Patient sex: M
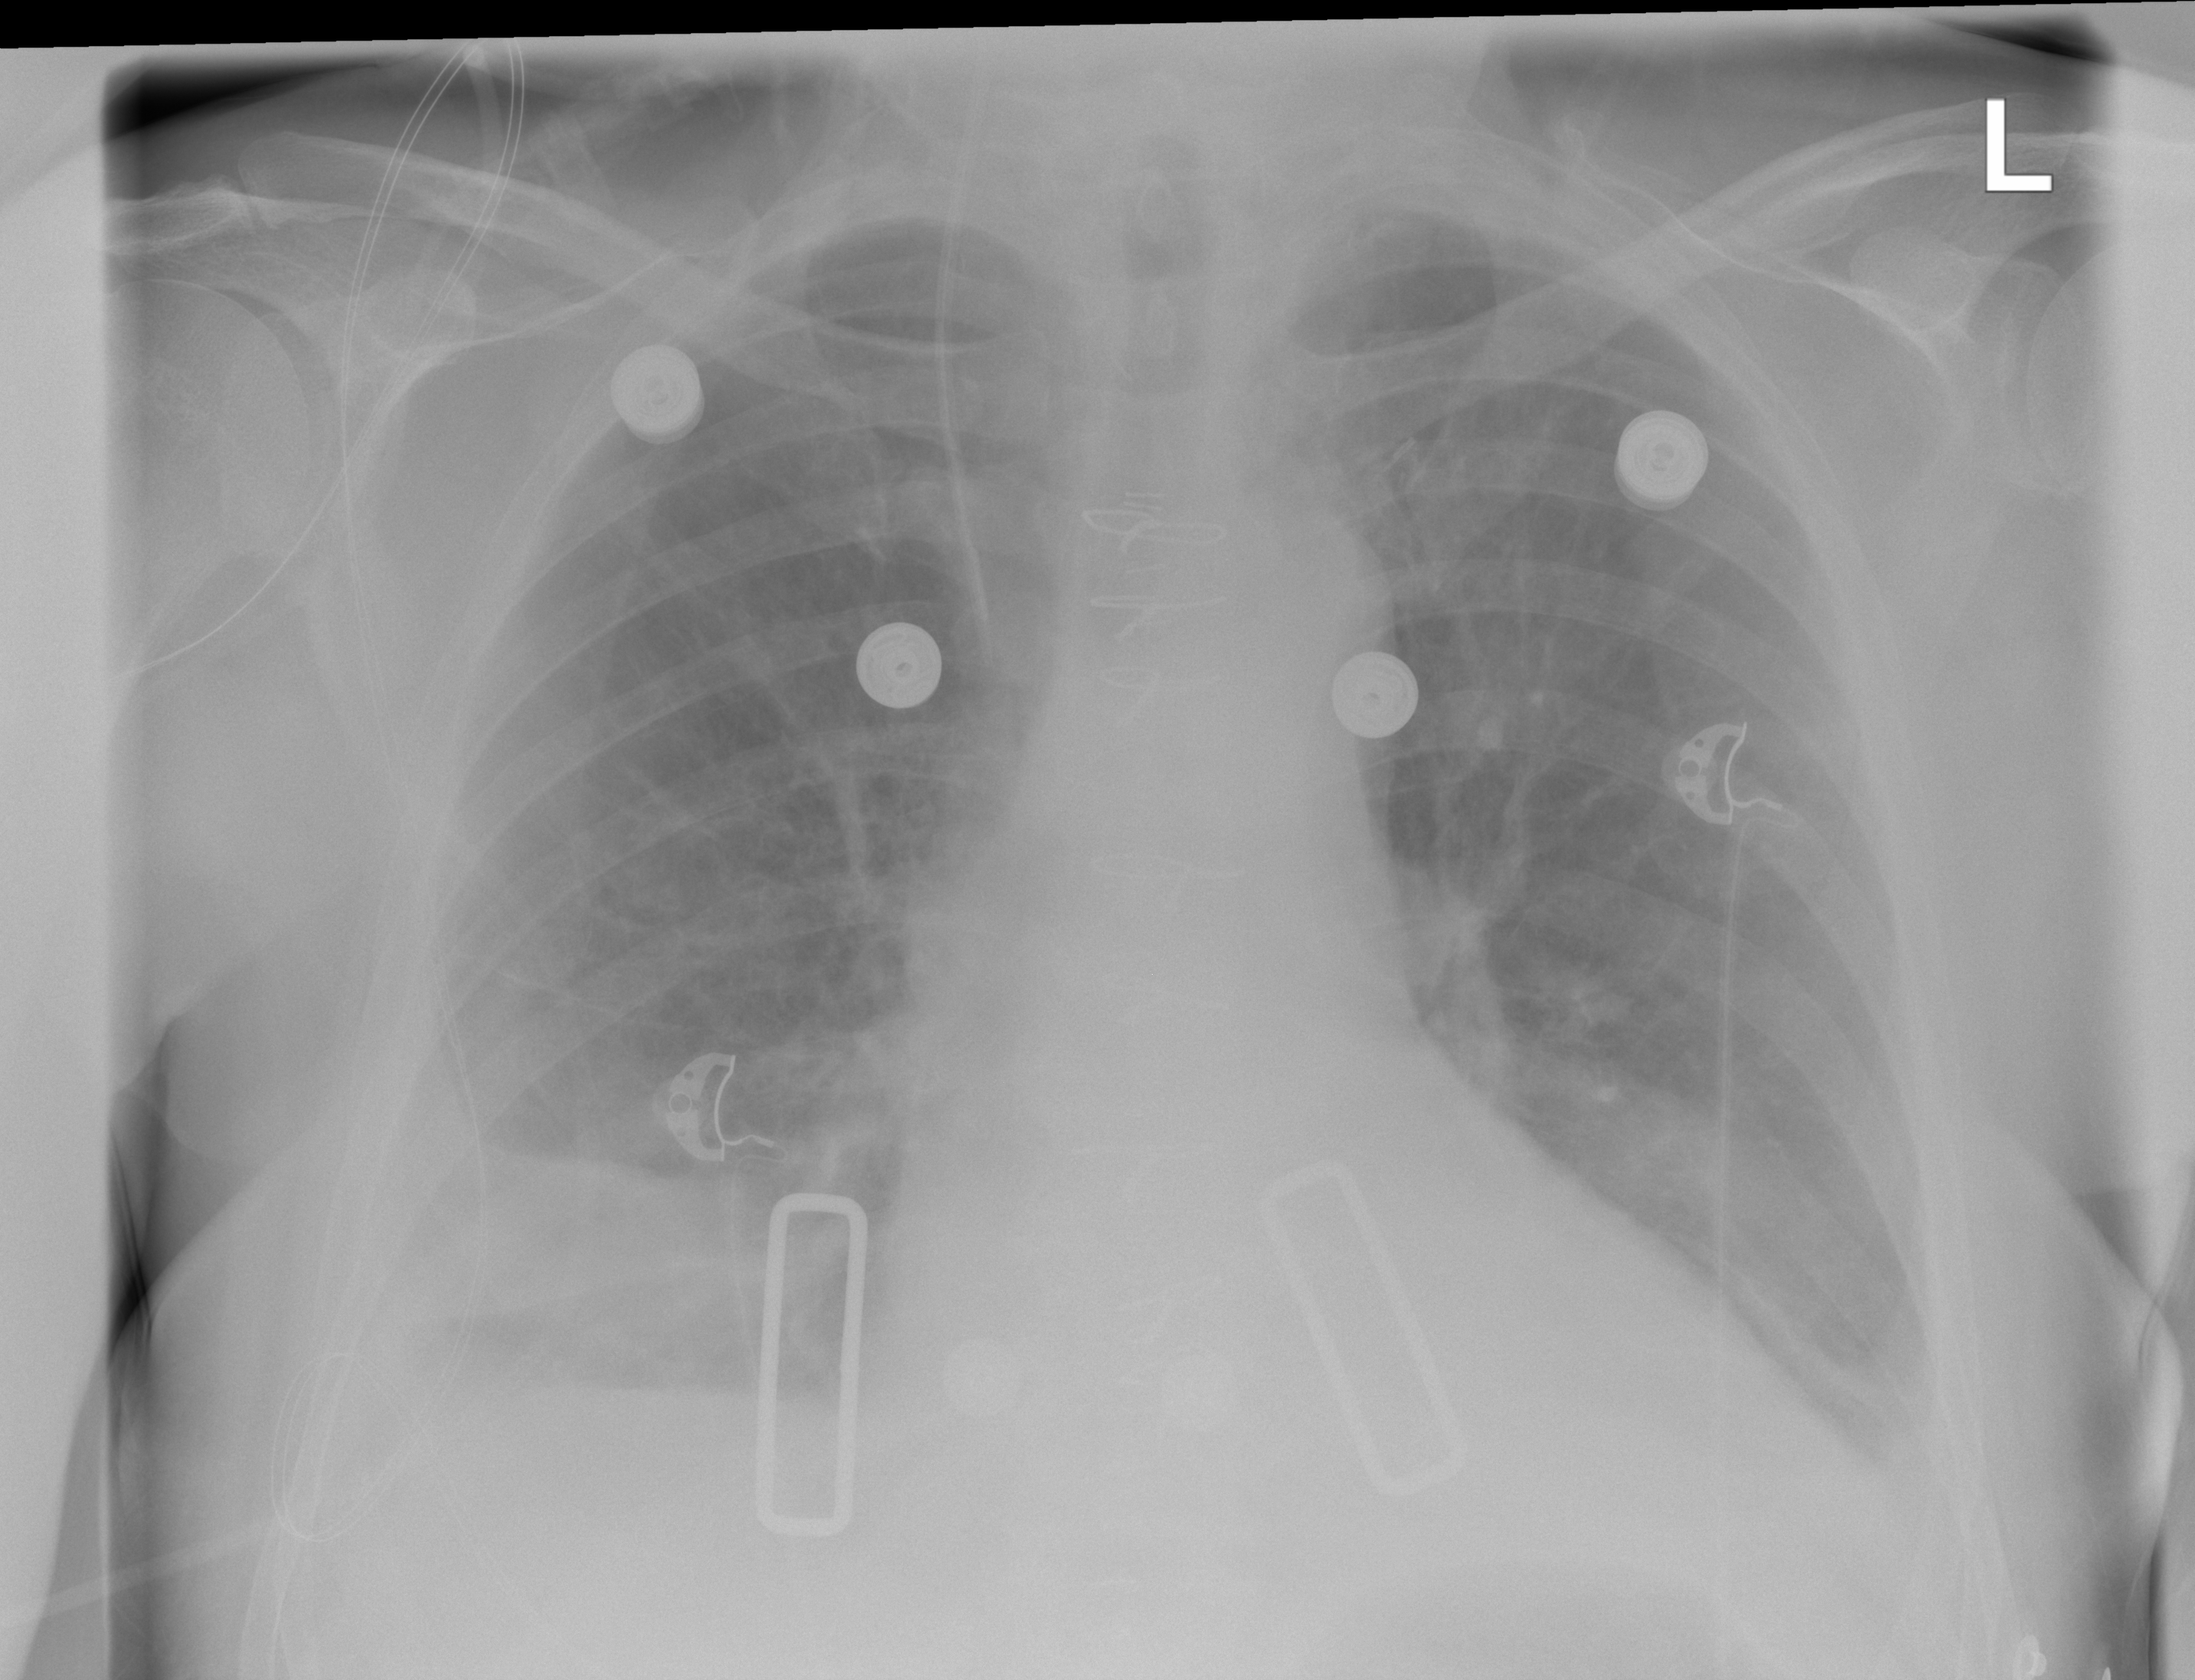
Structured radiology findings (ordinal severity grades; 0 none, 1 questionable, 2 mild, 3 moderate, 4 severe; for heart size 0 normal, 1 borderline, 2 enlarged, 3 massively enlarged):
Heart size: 1
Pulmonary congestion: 0
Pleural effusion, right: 2
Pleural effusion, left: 2
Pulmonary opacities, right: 0
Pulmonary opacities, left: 0
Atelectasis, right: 2
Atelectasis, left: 2